Chest X-ray:
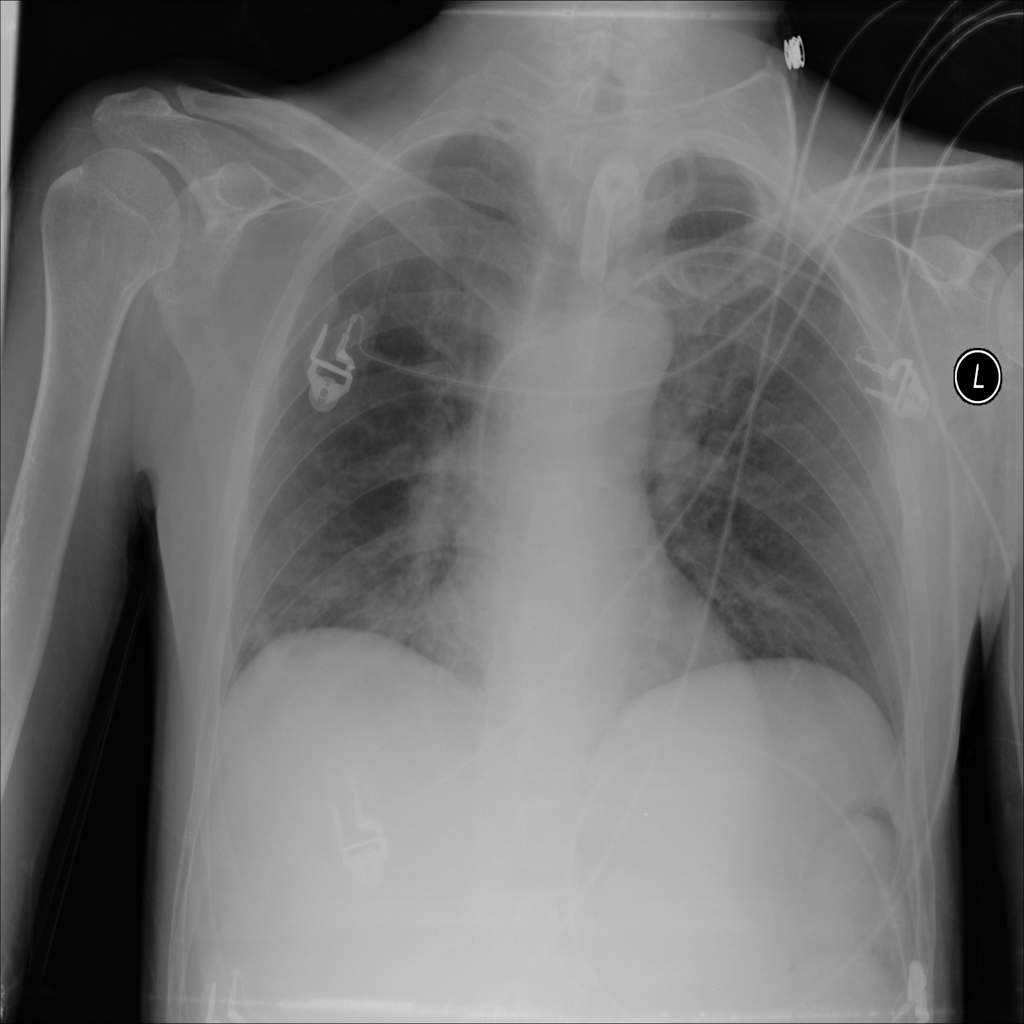
Findings: Consolidation
No abnormal finding: no